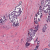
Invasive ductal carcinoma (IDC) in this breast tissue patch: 1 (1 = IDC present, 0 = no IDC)